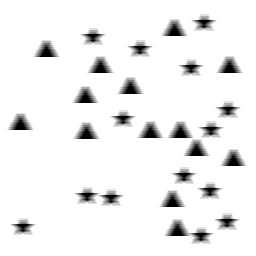
Squares: 0
Triangles: 14
Stars: 14
Total shapes: 28